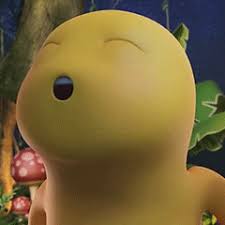
Label: nailong